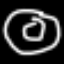
Label: donut